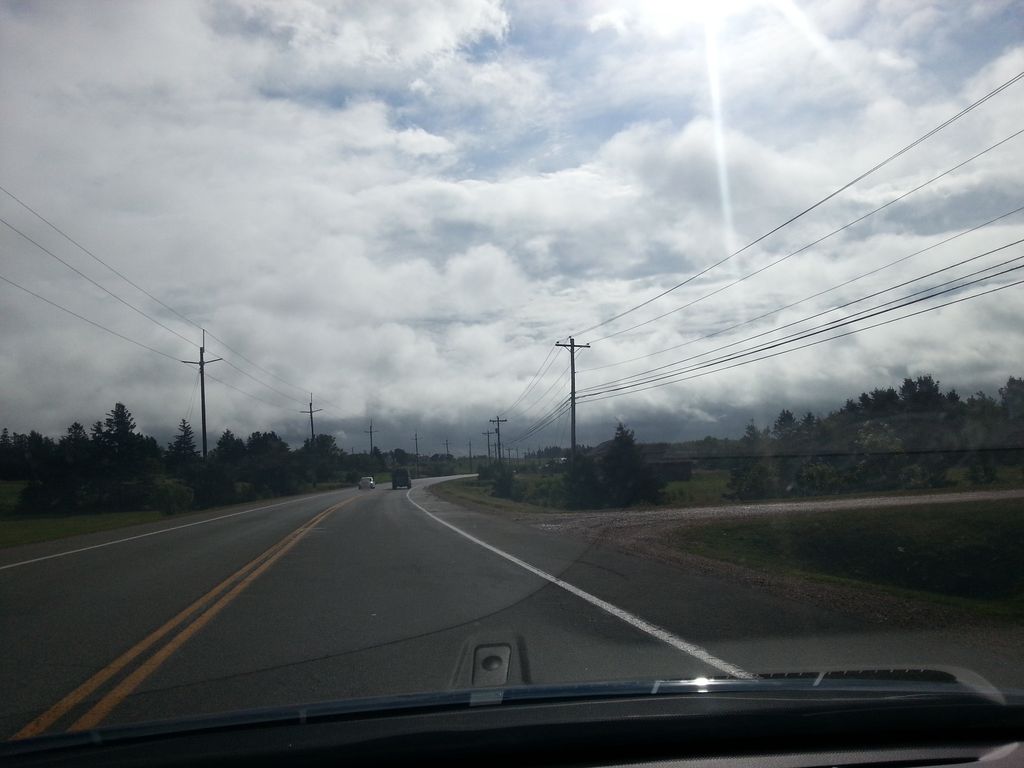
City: charlottetown